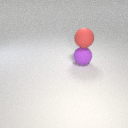
large red rubber sphere above large purple rubber sphere